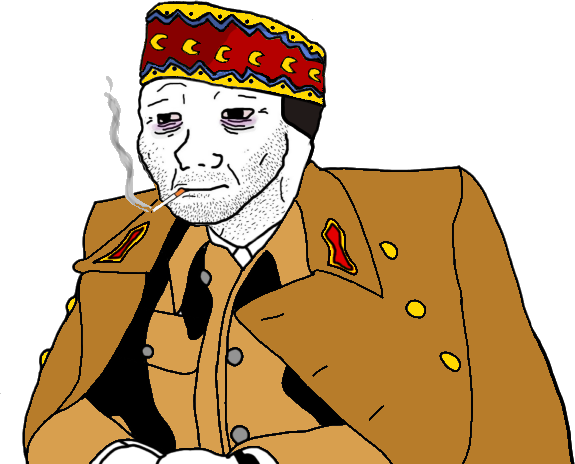
Label: 5_Doomer